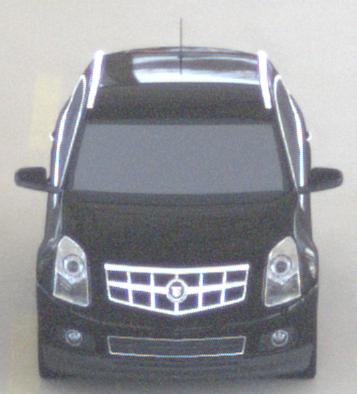
Make: Cadillac
Model: SRX 3.0 V6
Detailed model: SRX (II)
Model produced from: 2010/12
Model produced until: 2012/01
Doors: 5
Color: black
Road condition: dry road
Daytime: morning or afternoon
Contrast: low contrast